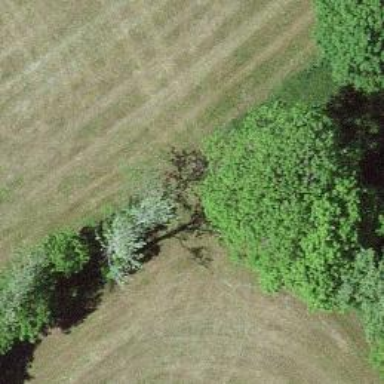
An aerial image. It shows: Hedge acting as barrier.